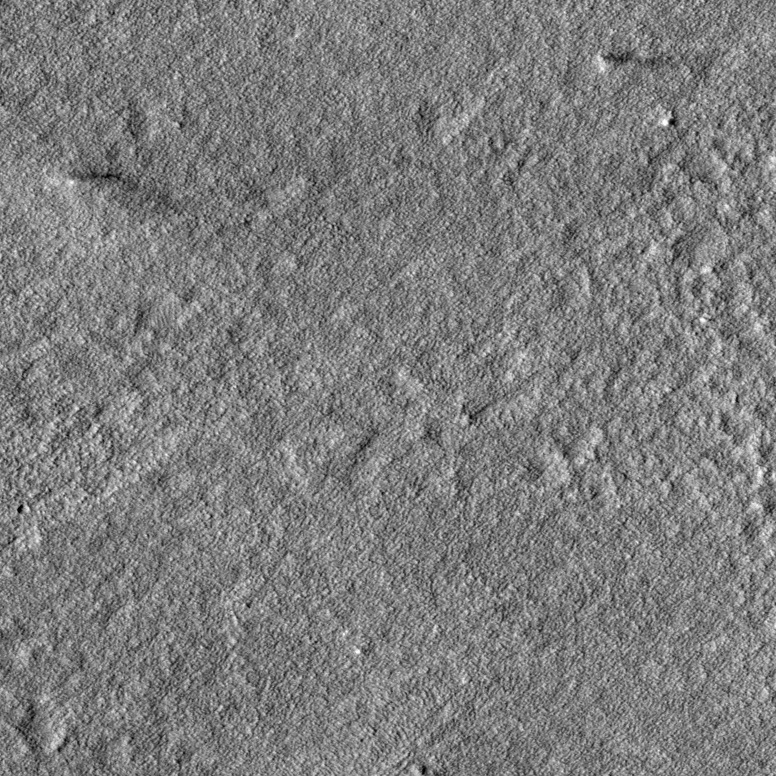
Label: dustdevil, dustdevil